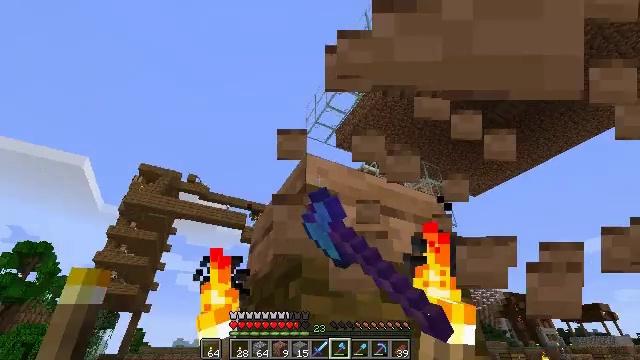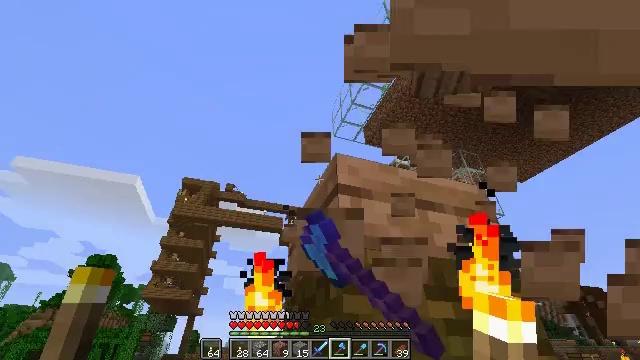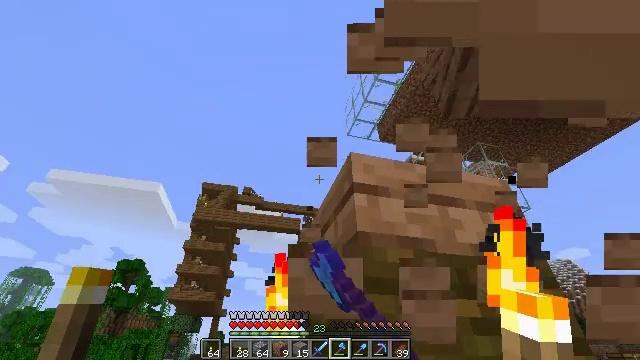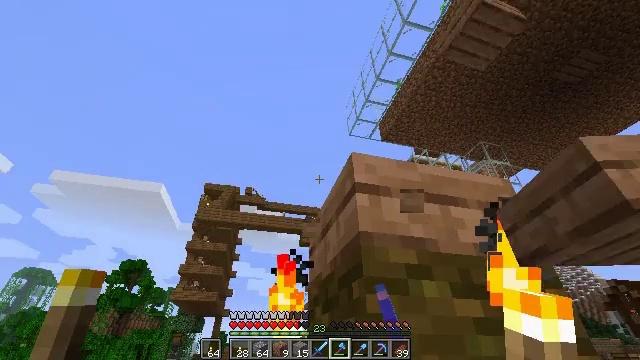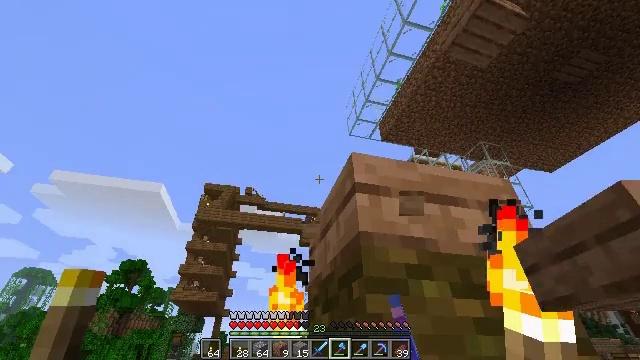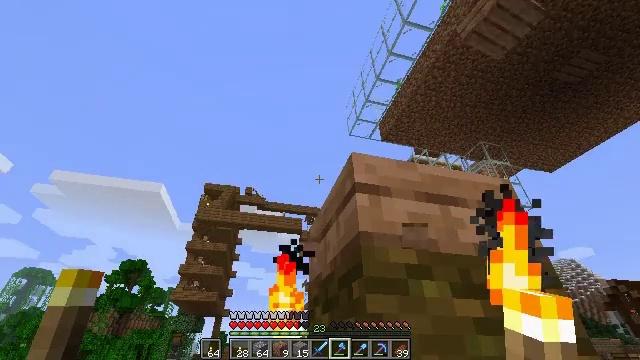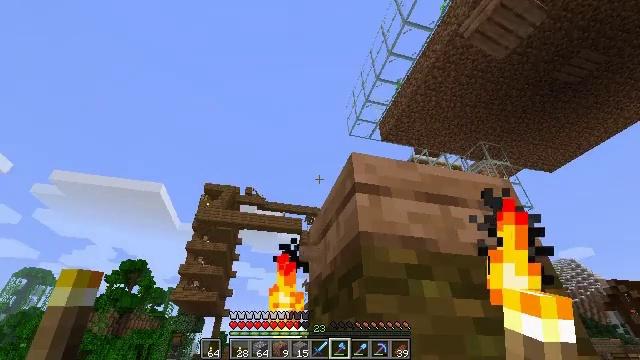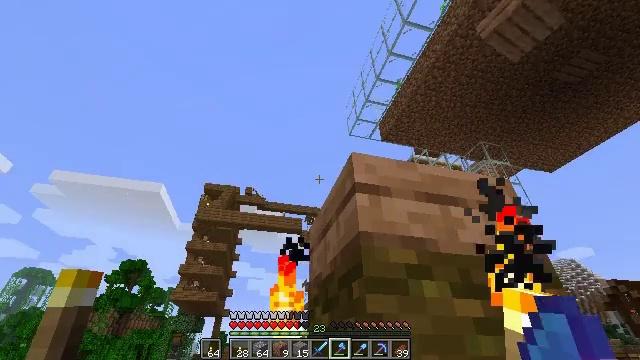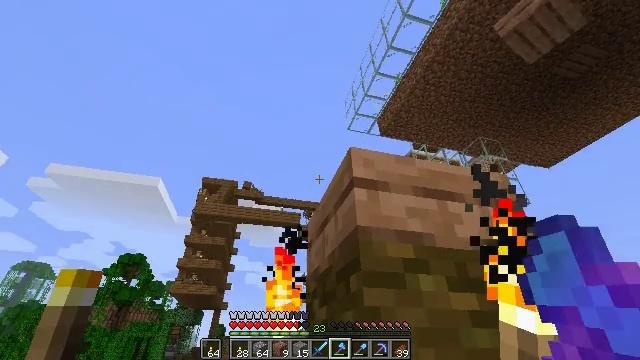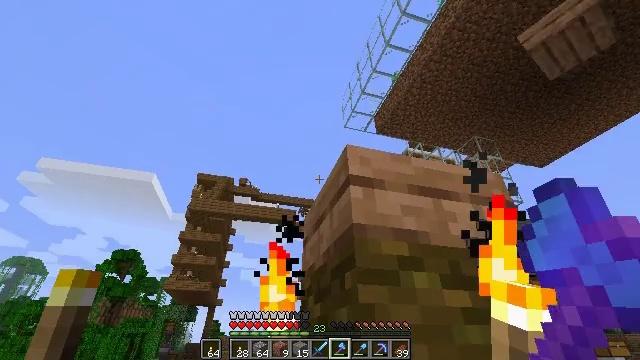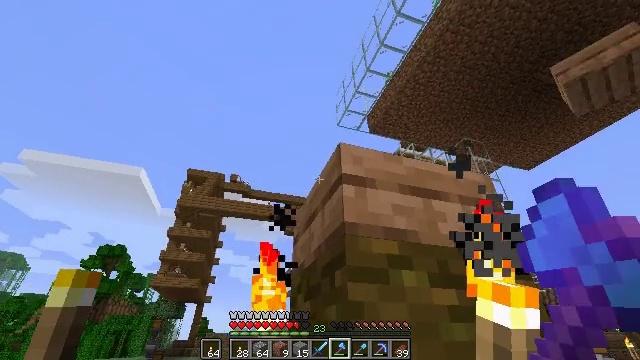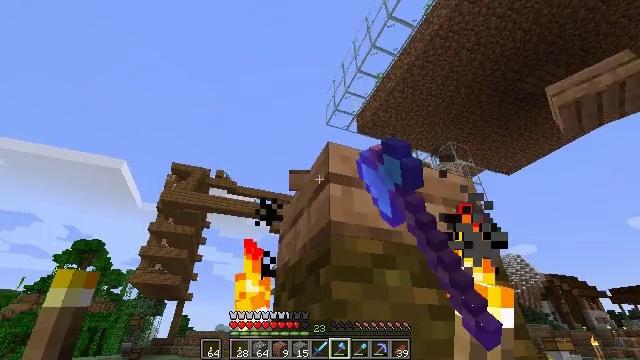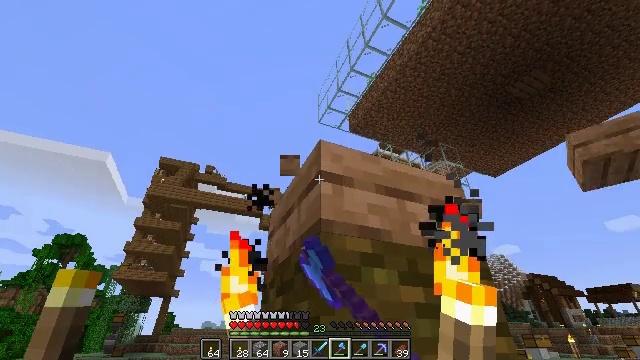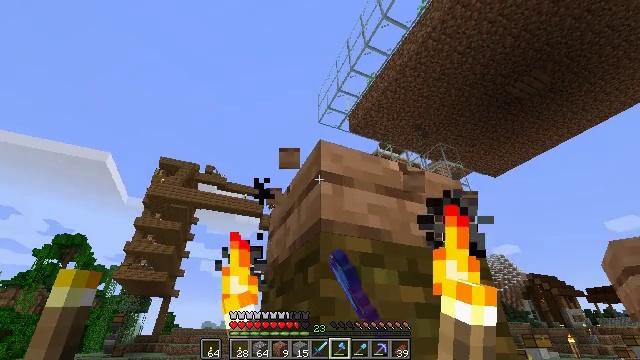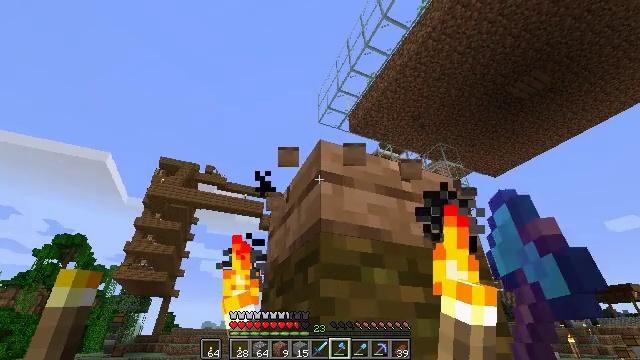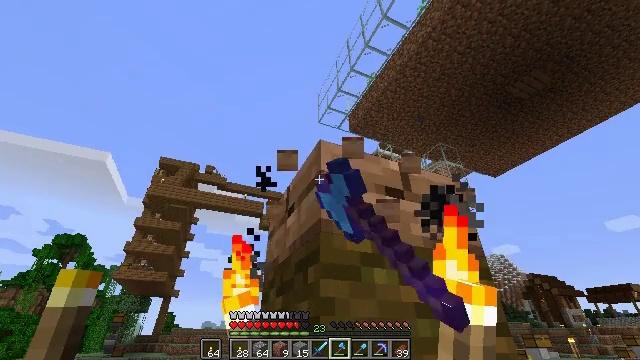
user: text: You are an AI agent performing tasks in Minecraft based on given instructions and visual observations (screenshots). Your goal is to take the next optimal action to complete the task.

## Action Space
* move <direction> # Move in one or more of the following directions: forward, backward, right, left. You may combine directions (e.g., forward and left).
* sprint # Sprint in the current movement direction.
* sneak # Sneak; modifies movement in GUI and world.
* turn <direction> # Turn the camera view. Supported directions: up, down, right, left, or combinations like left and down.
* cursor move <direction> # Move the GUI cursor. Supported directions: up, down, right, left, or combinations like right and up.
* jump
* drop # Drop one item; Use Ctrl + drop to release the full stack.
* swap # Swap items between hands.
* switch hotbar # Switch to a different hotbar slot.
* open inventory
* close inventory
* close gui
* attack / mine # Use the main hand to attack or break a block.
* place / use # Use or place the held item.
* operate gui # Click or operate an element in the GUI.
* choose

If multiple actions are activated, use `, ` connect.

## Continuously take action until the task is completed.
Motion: motion action
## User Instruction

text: Attack the jungle slab to break it.
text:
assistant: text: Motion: turn left, attack / mine
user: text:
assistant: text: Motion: turn left, attack / mine
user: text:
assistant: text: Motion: attack / mine
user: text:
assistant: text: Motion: attack / mine
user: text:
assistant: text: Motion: attack / mine
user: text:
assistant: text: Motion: attack / mine
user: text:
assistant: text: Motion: attack / mine
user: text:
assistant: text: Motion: turn down, attack / mine
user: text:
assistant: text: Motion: turn right, attack / mine
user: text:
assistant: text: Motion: turn right, attack / mine
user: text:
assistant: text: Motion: turn right, attack / mine
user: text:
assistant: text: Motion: turn right, attack / mine
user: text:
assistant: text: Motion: attack / mine
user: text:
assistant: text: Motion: attack / mine
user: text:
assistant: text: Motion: attack / mine
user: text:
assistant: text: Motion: attack / mine
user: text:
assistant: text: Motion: attack / mine
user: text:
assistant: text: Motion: attack / mine
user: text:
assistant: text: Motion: attack / mine
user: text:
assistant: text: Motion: attack / mine
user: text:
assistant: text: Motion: attack / mine
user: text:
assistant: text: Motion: attack / mine
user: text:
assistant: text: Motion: attack / mine
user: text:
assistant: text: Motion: attack / mine
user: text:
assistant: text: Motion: attack / mine